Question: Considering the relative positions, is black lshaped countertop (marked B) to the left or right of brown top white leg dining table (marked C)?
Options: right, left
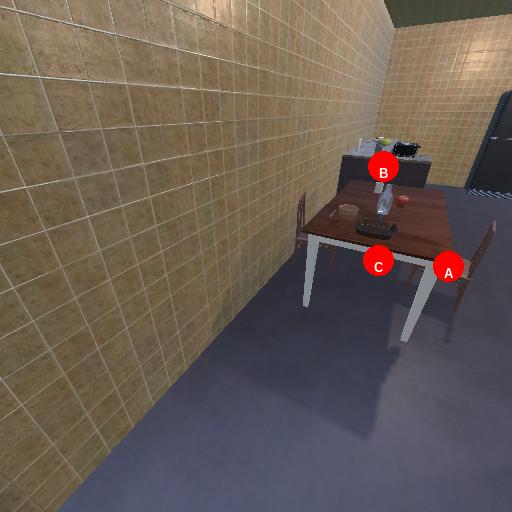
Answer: right